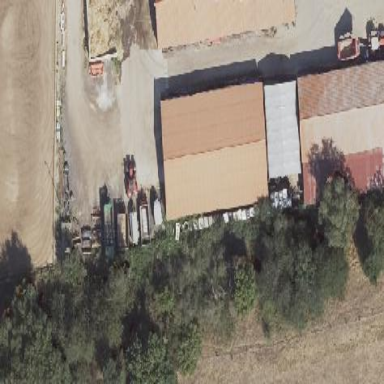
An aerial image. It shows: Farm auxiliary building with gabled roof.